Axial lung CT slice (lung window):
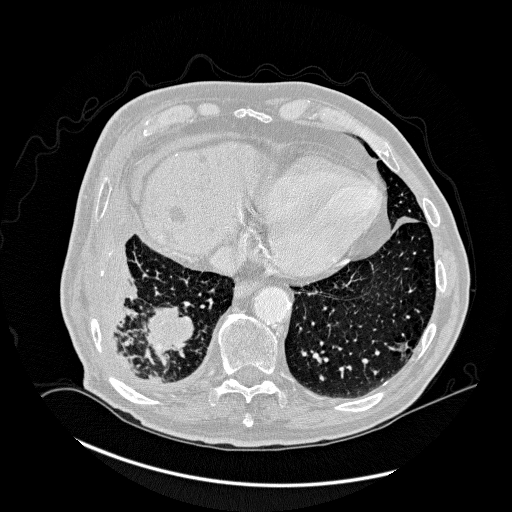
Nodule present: no